二年级 · 算术
下列错误的是（）。
  А. $54+4=58$
  B. $63+15=68$
  C. $46+32=78$
2. _下图中 “直角” 是（）。
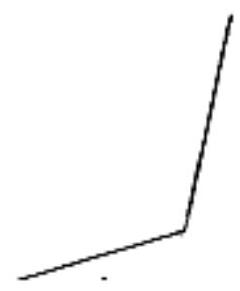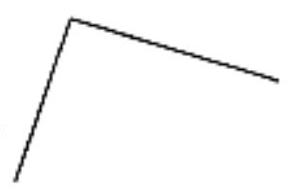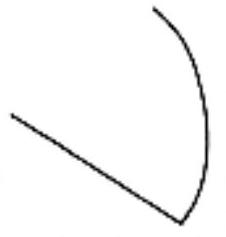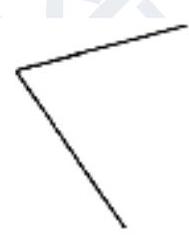
A.

B.

C.

D.

答案: B
解析: 详解B